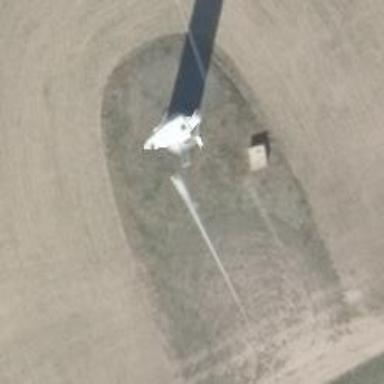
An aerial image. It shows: Wind generator powered by wind. The generator type is horizontal axis and it uses wind turbines.